Question: I am new to Android. I have Created 'ExpandableListView' in 'NavigationView'.
Inside that, I have a dropdown of images to show there is a subMenu.
Lists are coming properly but When I click item to see the submenu, the dropdown image showing for all Items.it should show only for few items.

Adapter:
'''
public class ExpandableListAdapter extends BaseExpandableListAdapter {
private Context context;
private List<MenuModel> listDataHeader;
private HashMap<MenuModel, List<MenuModel>> listDataChild;
private int icon= -1;
public ExpandableListAdapter(Context context, List<MenuModel> listDataHeader,
HashMap<MenuModel, List<MenuModel>> listChildData) {
this.context = context;
this.listDataHeader = listDataHeader;
this.listDataChild = listChildData;
}
@Override
public int getGroupCount() {
return this.listDataHeader.size();
}
@Override
public int getChildrenCount(int groupPosition) {
if (this.listDataChild.get(this.listDataHeader.get(groupPosition)) == null)
return 0;
else
return this.listDataChild.get(this.listDataHeader.get(groupPosition))
.size();
}
@Override
public MenuModel getGroup(int groupPosition) {
return this.listDataHeader.get(groupPosition);
}
@Override
public MenuModel getChild(int groupPosition, int childPosition) {
return this.listDataChild.get(this.listDataHeader.get(groupPosition))
.get(childPosition);
}
@Override
public long getGroupId(int groupPosition) {
return groupPosition;
}
@Override
public long getChildId(int groupPosition, int childPosition) {
return groupPosition;
}
@Override
public boolean hasStableIds() {
return false;
}
@Override
public View getGroupView(int groupPosition, boolean isExpanded, View convertView, ViewGroup parent) {
Log.d("groupPosition",""+groupPosition);
String headerTitle = getGroup(groupPosition).menuName;
boolean hasChildren = getGroup(groupPosition).hasChildren;
if (convertView == null) {
LayoutInflater infalInflater = (LayoutInflater) this.context
.getSystemService(Context.LAYOUT_INFLATER_SERVICE);
convertView = infalInflater.inflate(R.layout.list_group_header, null);
}
TextView lblListHeader = convertView.findViewById(R.id.lblListHeader);
// lblListHeader.setTypeface(null, Typeface.BOLD);
lblListHeader.setText(headerTitle);
ImageView imageView = convertView.findViewById(R.id.dropdown);
if (hasChildren) {
imageView.setVisibility(View.VISIBLE);
imageView.setImageResource(R.mipmap.ic_dropdown);
}
return convertView;
}
@Override
public View getChildView(int groupPosition, int childPosition, boolean isLastChild, View convertView, ViewGroup parent) {
final String childText = getChild(groupPosition, childPosition).menuName;
if (convertView == null) {
LayoutInflater infalInflater = (LayoutInflater) this.context
.getSystemService(Context.LAYOUT_INFLATER_SERVICE);
convertView = infalInflater.inflate(R.layout.list_group_child, null);
}
TextView txtListChild = convertView
.findViewById(R.id.lblListItem);
txtListChild.setText(childText);
return convertView;
}
@Override
public boolean isChildSelectable(int groupPosition, int childPosition) {
return false;
}
'''
}
MainActivity:
'''
private void prepareMenuData() {
MenuModel menuModel = new MenuModel("Home", true, false); //Menu of Android Tutorial. No sub menus
headerList.add(menuModel);
if (!menuModel.hasChildren) {
childList.put(menuModel, null);
}
menuModel = new MenuModel("My account", true, true); //Menu of Java Tutorials
headerList.add(menuModel);
List<MenuModel> childModelsList = new ArrayList<>();
MenuModel childModel = new MenuModel("My Order", false, false);
childModelsList.add(childModel);
childModel = new MenuModel("Delivery Address", false, false);
childModelsList.add(childModel);
childModel = new MenuModel("My Profile", false, false);
childModelsList.add(childModel);
childModel = new MenuModel("My Loyalty Points", false, false);
childModelsList.add(childModel);
childModel = new MenuModel("Logout", false, false);
childModelsList.add(childModel);
if (menuModel.hasChildren) {
Log.d("API123","here");
childList.put(menuModel, childModelsList);
}
childModelsList = new ArrayList<>();
menuModel = new MenuModel("Niche Market", true, true); //Menu of Python Tutorials
headerList.add(menuModel);
childModel = new MenuModel("Organic items", false, false);
childModelsList.add(childModel);
childModel = new MenuModel("Pollachi Special", false, false);
childModelsList.add(childModel);
childModel = new MenuModel("Imported Items", false, false);
childModelsList.add(childModel);
if (menuModel.hasChildren) {
childList.put(menuModel, childModelsList);
}
menuModel = new MenuModel("Smart Basket", true, false);
headerList.add(menuModel);
if (!menuModel.hasChildren) {
childList.put(menuModel, null);
}
childModelsList = new ArrayList<>();
menuModel = new MenuModel("Category", true, true);
headerList.add(menuModel);
childModel = new MenuModel("Python AST - Abstract Syntax Tree", false, false);
childModelsList.add(childModel);
childModel = new MenuModel("Python Fractions", false, false);
childModelsList.add(childModel);
if (menuModel.hasChildren) {
childList.put(menuModel, childModelsList);
}
menuModel = new MenuModel("Offers", true, false);
headerList.add(menuModel);
if (!menuModel.hasChildren) {
childList.put(menuModel, null);
}
menuModel = new MenuModel("Cookbook", true, false);
headerList.add(menuModel);
if (!menuModel.hasChildren) {
childList.put(menuModel, null);
}
menuModel = new MenuModel("Food and Sharing", true, false);
headerList.add(menuModel);
if (!menuModel.hasChildren) {
childList.put(menuModel, null);
}
menuModel = new MenuModel("Speciality Store", true, false);
headerList.add(menuModel);
if (!menuModel.hasChildren) {
childList.put(menuModel, null);
}
menuModel = new MenuModel("Scheduled Shopping", true, false);
headerList.add(menuModel);
if (!menuModel.hasChildren) {
childList.put(menuModel, null);
}
menuModel = new MenuModel("Notifications", true, false);
headerList.add(menuModel);
if (!menuModel.hasChildren) {
childList.put(menuModel, null);
}
childModelsList = new ArrayList<>();
menuModel = new MenuModel("Customer service", true, true);
headerList.add(menuModel);
childModel = new MenuModel("Contact", false, false);
childModelsList.add(childModel);
childModel = new MenuModel("Feedback", false, false);
childModelsList.add(childModel);
childModel = new MenuModel("FAQ", false, false);
childModelsList.add(childModel);
if (menuModel.hasChildren) {
childList.put(menuModel, childModelsList);
}
}
private void populateExpandableList() {
expandableListAdapter = new ExpandableListAdapter(MainActivity.this, headerList, childList);
for (int i=0;i<headerList.size();i++) {
Log.d("has",""+headerList.get(i).hasChildren);
}
expandableListView.setAdapter(expandableListAdapter);
expandableListView.setOnGroupClickListener(new ExpandableListView.OnGroupClickListener() {
@Override
public boolean onGroupClick(ExpandableListView parent, View v, int groupPosition, long id) {
if (headerList.get(groupPosition).isGroup) {
if (!headerList.get(groupPosition).hasChildren) {
loadHomeFragment();
onBackPressed();
}
}
return false;
}
});
expandableListView.setOnChildClickListener(new ExpandableListView.OnChildClickListener() {
@Override
public boolean onChildClick(ExpandableListView parent, View v, int groupPosition, int childPosition, long id) {
return false;
}
});
}
'''
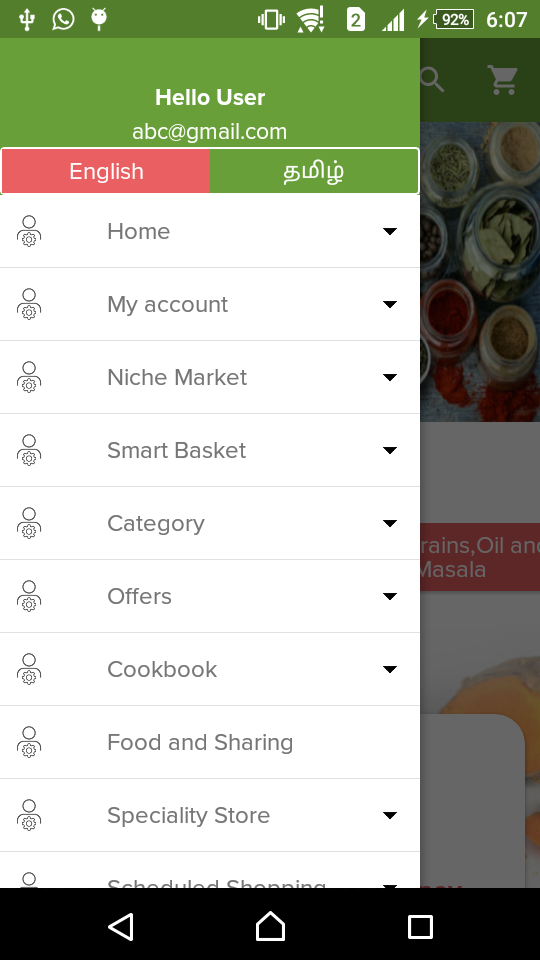
Answer: Because views are reuse/recycle for ListView/ExpandableListView/RecyclerView etc., so you need to have both conditions for if-else. Try change:
'''
if (hasChildren) {
imageView.setVisibility(View.VISIBLE);
imageView.setImageResource(R.mipmap.ic_dropdown);
}
'''
to
'''
if (hasChildren) {
imageView.setVisibility(View.VISIBLE);
imageView.setImageResource(R.mipmap.ic_dropdown);
} else {
imageView.setVisibility(View.INVISIBLE);
}
'''
Hope that helps!